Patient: sex M, age 57
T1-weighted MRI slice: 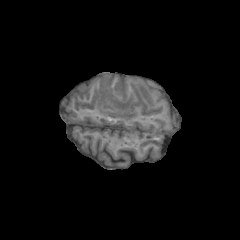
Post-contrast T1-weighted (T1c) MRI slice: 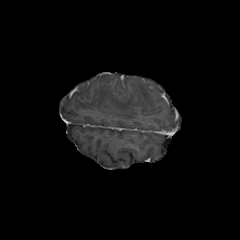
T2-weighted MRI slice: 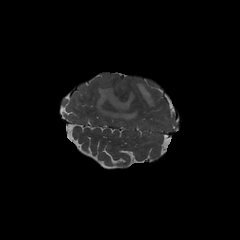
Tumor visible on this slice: yes
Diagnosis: Glioblastoma, IDH-wildtype
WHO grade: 4